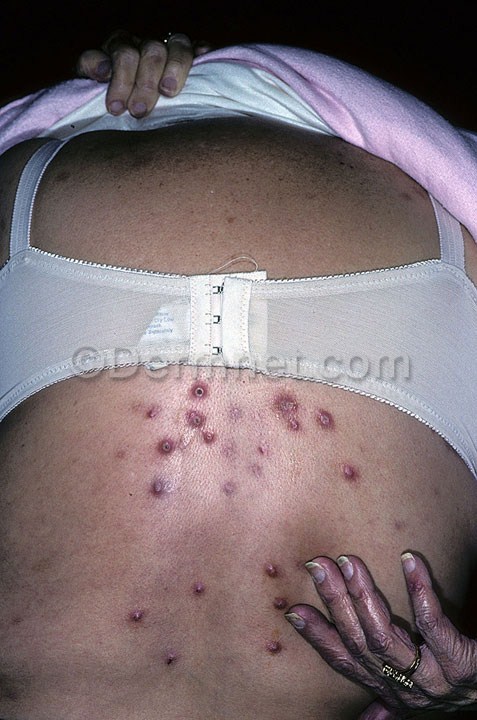
Disease: Eczema Photos